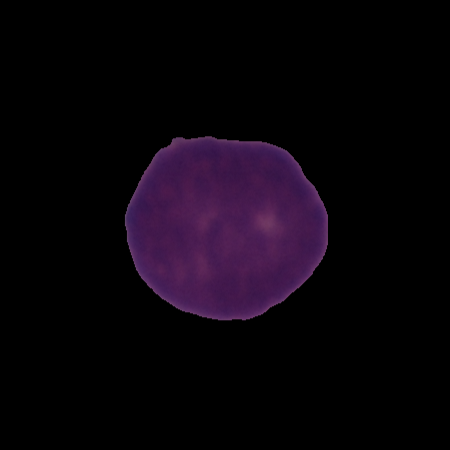
Label: healthy